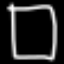
Label: square